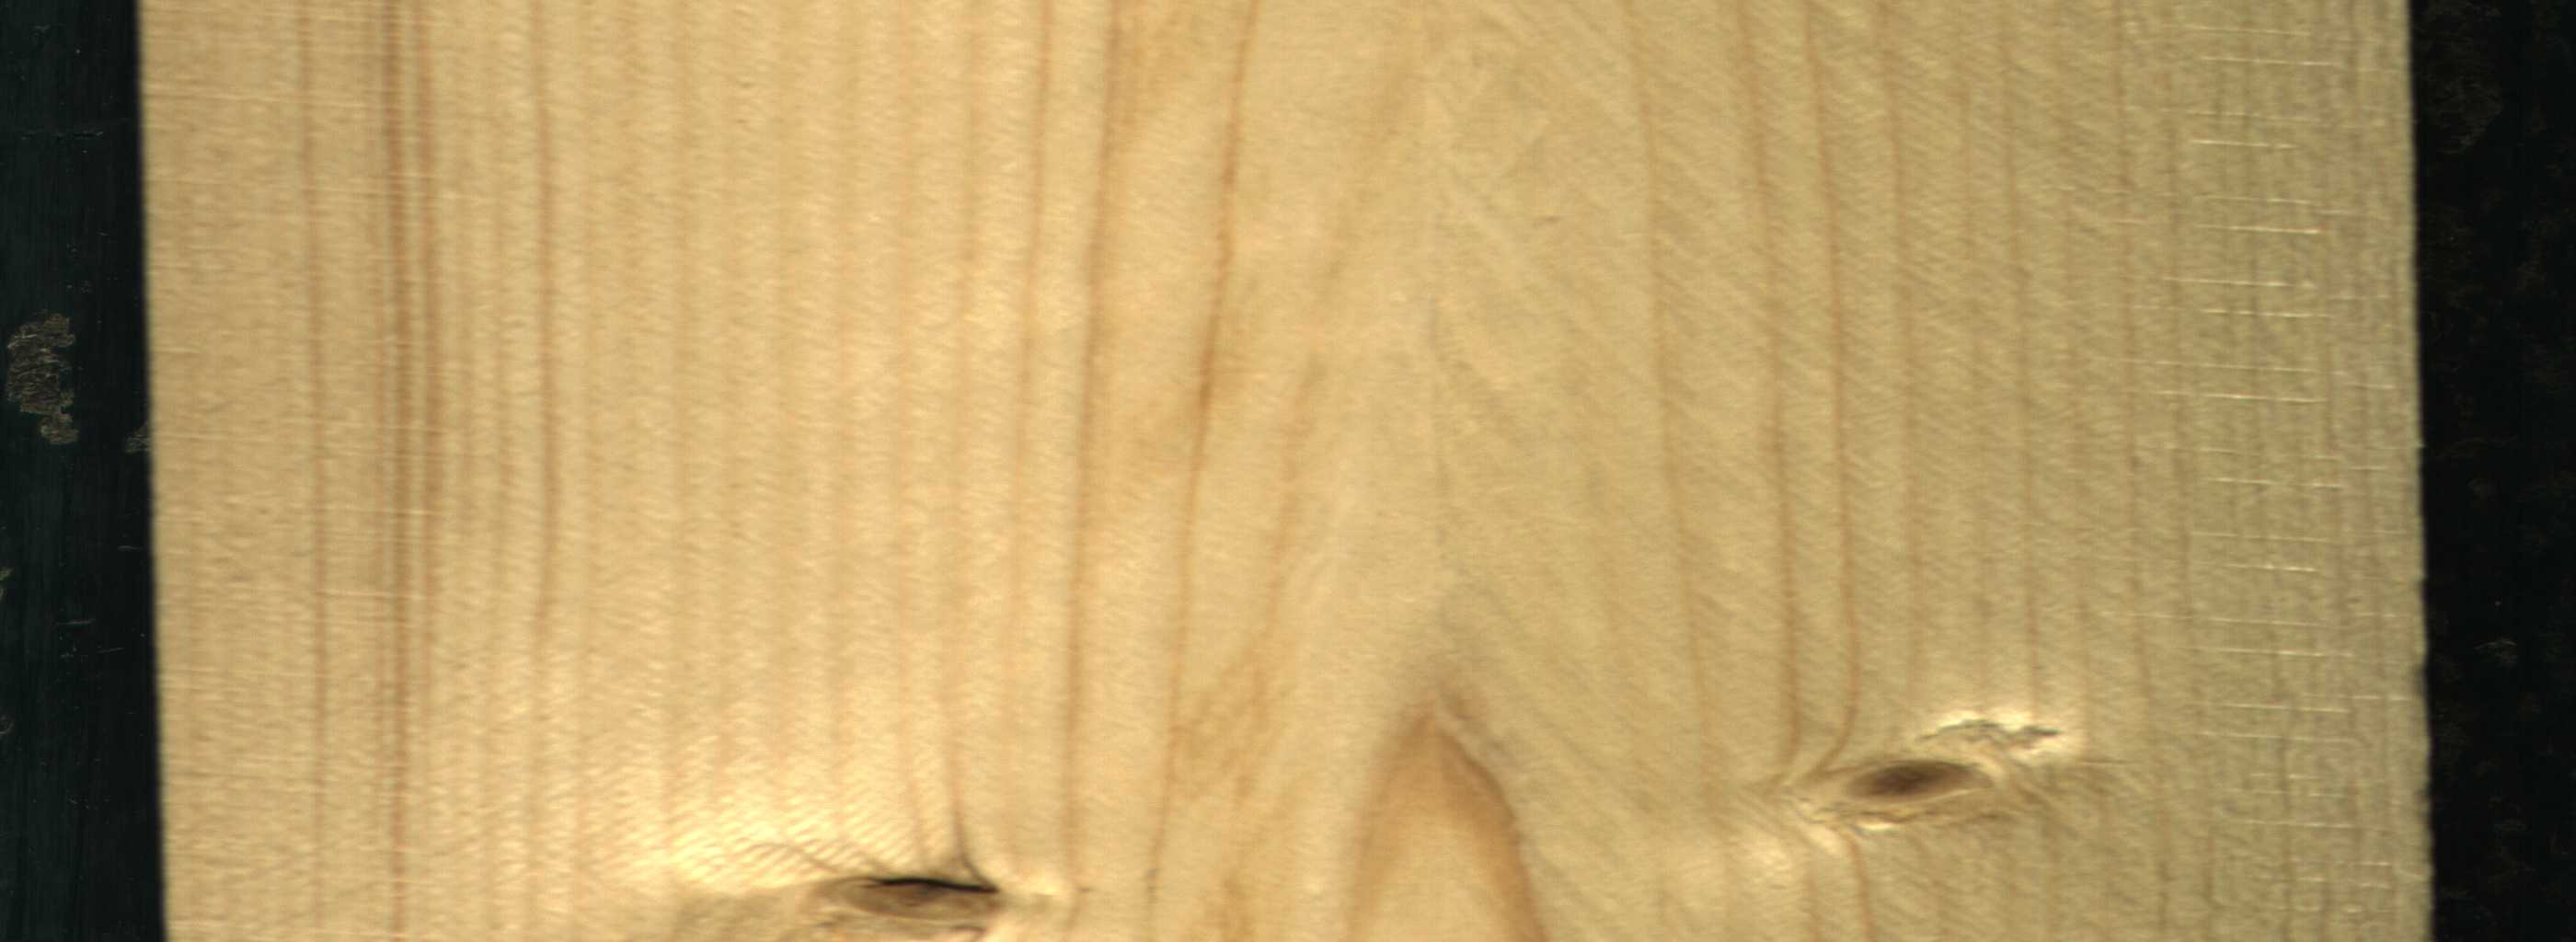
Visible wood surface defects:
Dead_Knot
Live_Knot